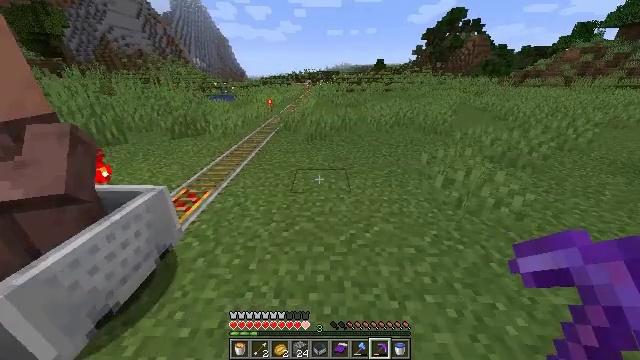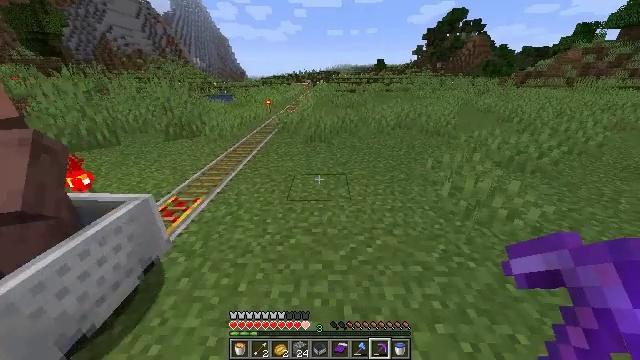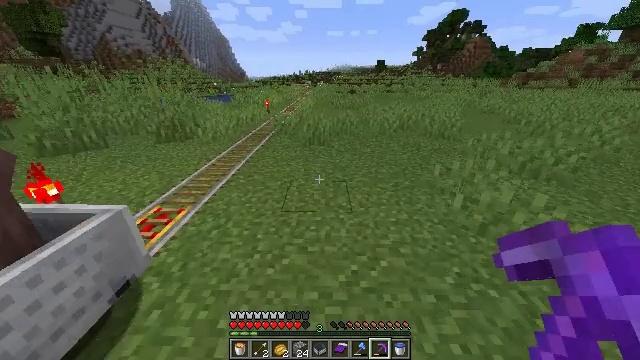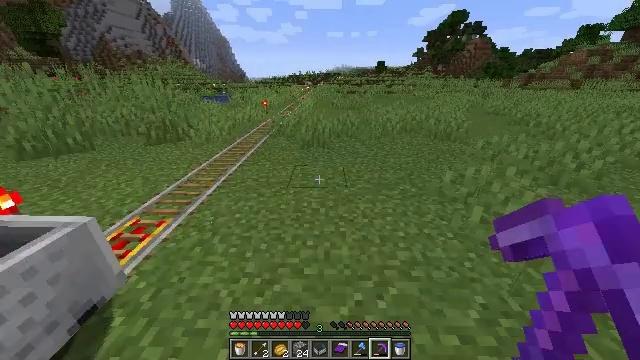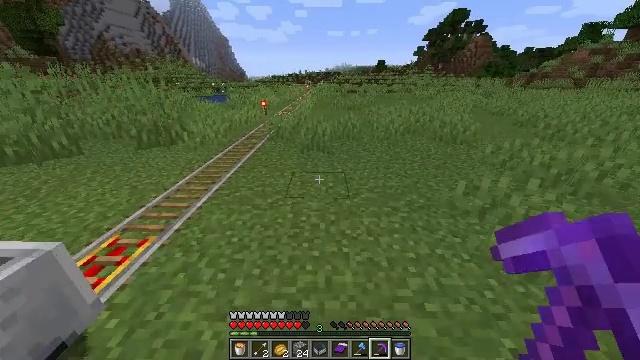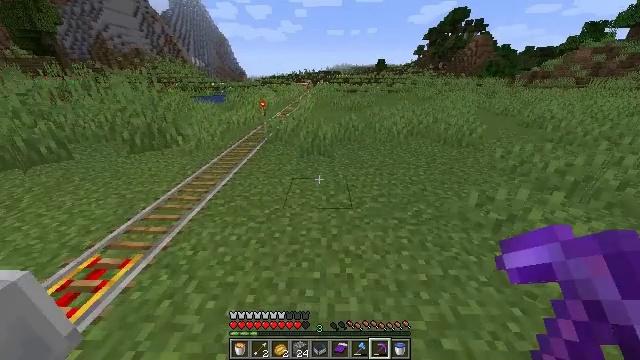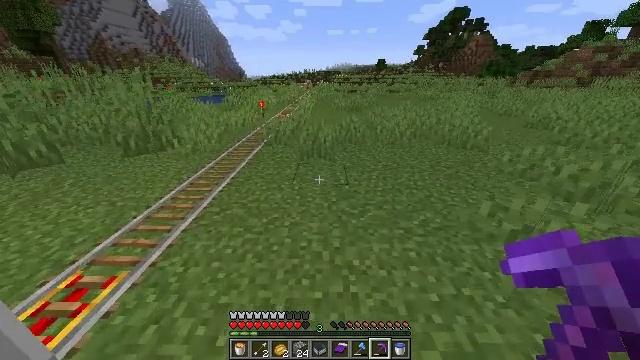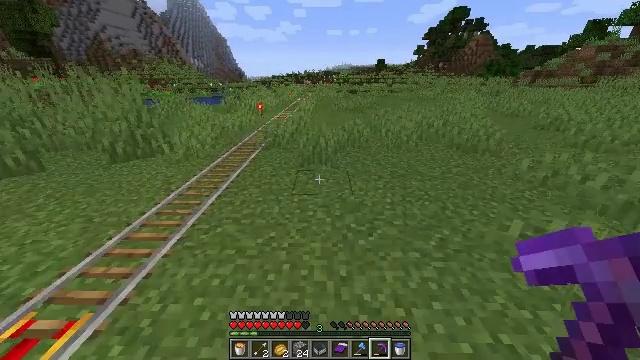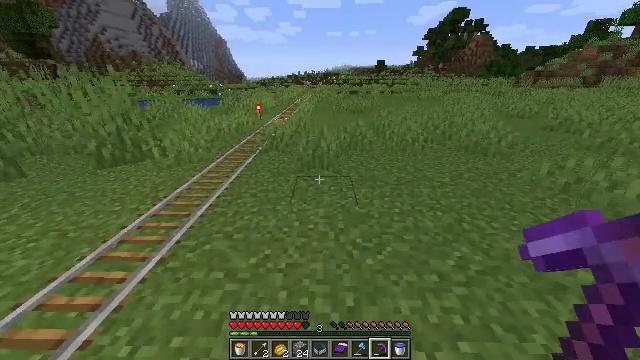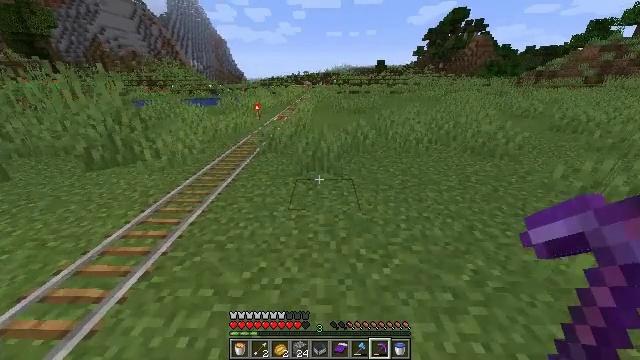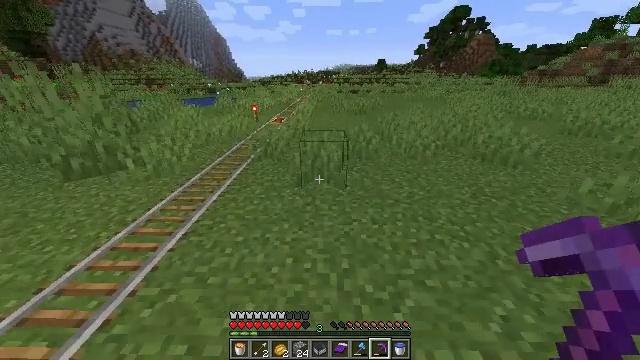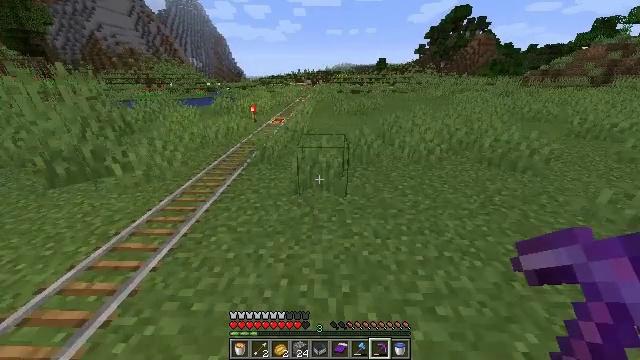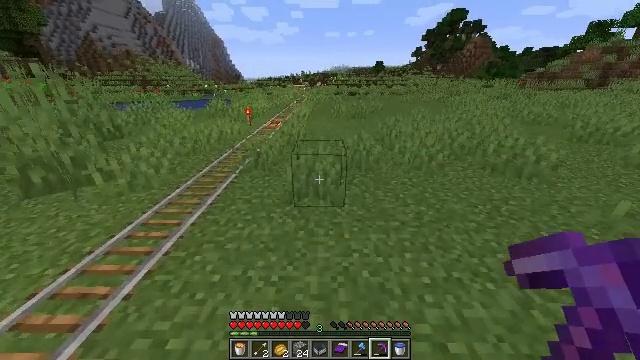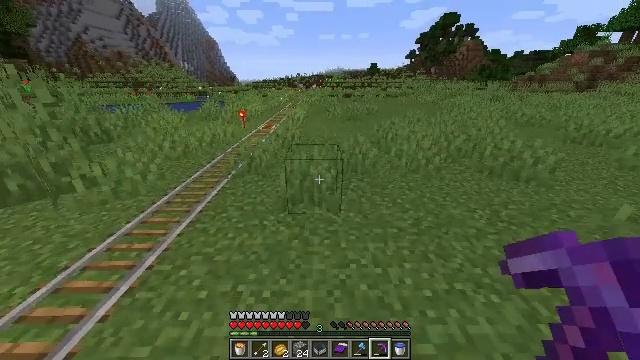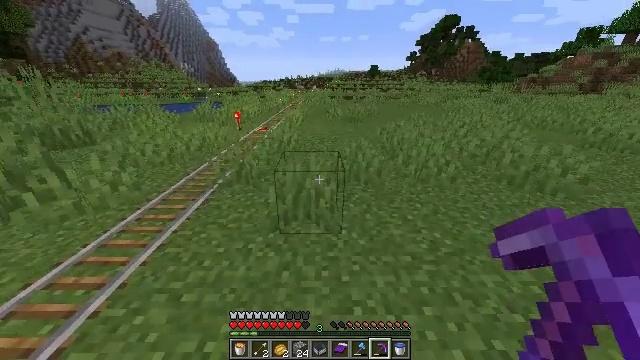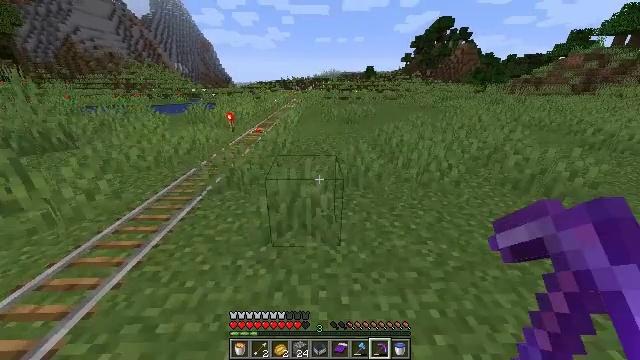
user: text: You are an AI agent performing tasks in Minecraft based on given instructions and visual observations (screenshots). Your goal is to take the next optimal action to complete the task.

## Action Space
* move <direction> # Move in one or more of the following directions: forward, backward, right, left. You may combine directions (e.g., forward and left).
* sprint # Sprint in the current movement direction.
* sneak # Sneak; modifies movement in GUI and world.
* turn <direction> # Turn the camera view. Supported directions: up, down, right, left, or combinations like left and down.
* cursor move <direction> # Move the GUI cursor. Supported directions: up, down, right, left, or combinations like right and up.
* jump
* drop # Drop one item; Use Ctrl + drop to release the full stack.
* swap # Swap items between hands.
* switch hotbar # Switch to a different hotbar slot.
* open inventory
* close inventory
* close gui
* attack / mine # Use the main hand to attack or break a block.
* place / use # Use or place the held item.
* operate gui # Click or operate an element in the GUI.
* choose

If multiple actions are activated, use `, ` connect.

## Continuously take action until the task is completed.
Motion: motion action
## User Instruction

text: Digging the cobblestone underground.
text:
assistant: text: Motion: move forward
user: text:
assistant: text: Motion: move forward
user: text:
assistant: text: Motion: move forward
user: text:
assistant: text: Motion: move forward
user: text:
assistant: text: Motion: move forward
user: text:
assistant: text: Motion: move forward
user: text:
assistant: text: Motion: move forward
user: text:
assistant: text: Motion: move forward
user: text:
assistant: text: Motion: move forward
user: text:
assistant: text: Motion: move forward
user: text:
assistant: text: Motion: move forward
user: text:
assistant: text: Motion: move forward
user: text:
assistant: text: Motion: move forward, turn right
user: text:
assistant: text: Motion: move forward
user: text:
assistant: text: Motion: move forward, turn right
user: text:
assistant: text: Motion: move forward, turn right
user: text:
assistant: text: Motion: move forward, sprint, turn right and up
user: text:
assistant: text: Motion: move forward, sprint, turn right
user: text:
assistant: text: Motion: move forward, sprint, turn right
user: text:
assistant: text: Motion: move forward, sprint, turn right
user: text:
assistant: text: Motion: move forward, sprint
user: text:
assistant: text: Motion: move forward
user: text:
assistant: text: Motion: move forward
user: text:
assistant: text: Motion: move forward
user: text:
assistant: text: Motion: move forward
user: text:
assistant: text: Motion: move forward, turn right
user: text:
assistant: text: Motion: move forward, turn right
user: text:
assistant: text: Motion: move forward, turn right
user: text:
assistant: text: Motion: move forward
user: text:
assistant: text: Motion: move forward